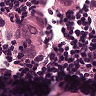
Metastatic tissue present: yes